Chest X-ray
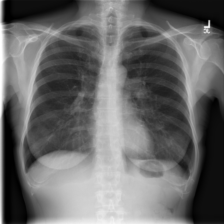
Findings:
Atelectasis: negative
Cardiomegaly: negative
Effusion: negative
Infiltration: negative
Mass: negative
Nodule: negative
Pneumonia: negative
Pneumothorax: negative
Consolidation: negative
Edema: negative
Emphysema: negative
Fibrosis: negative
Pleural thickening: negative
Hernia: negative